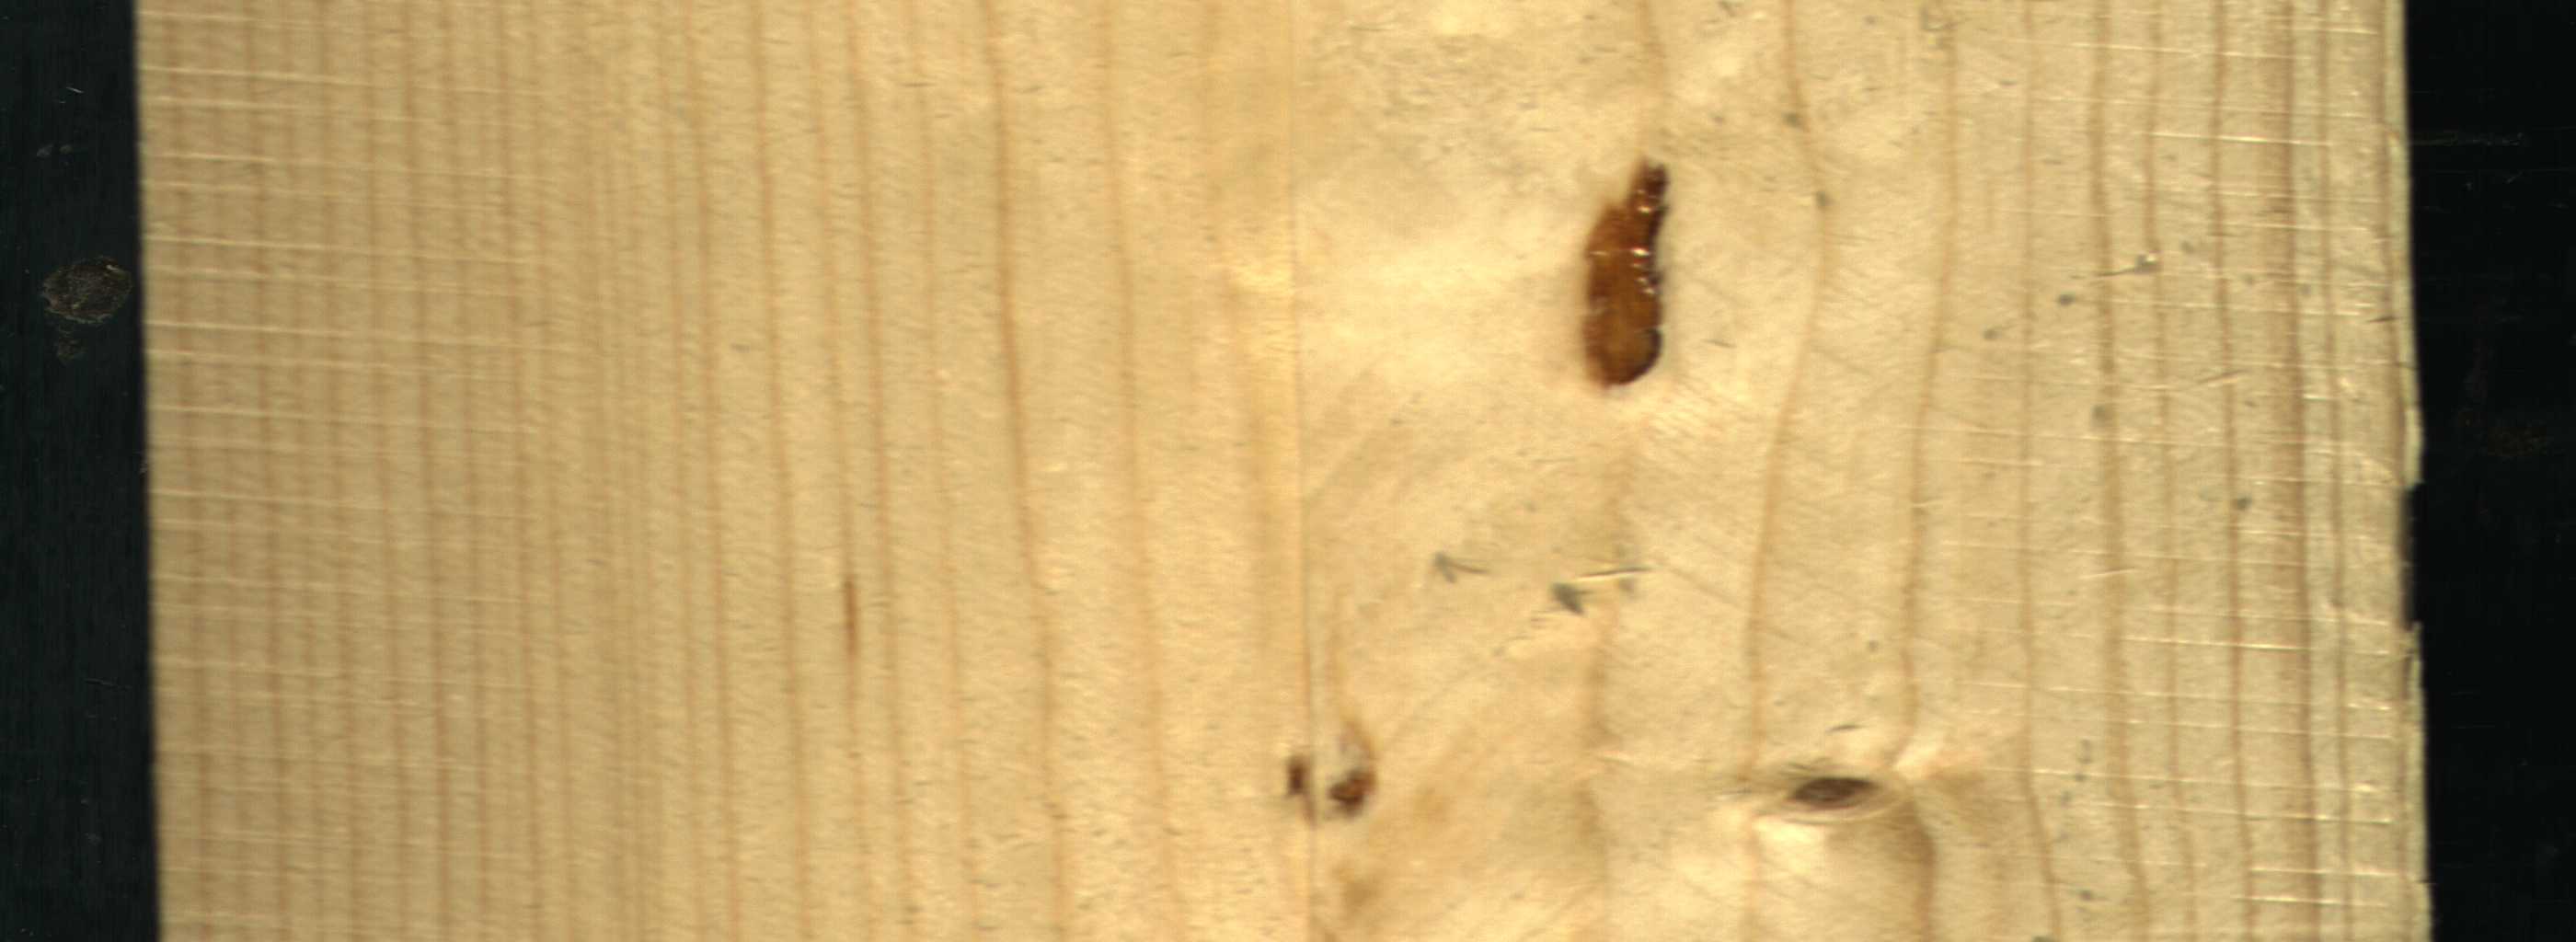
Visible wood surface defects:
resin
resin
Live_Knot